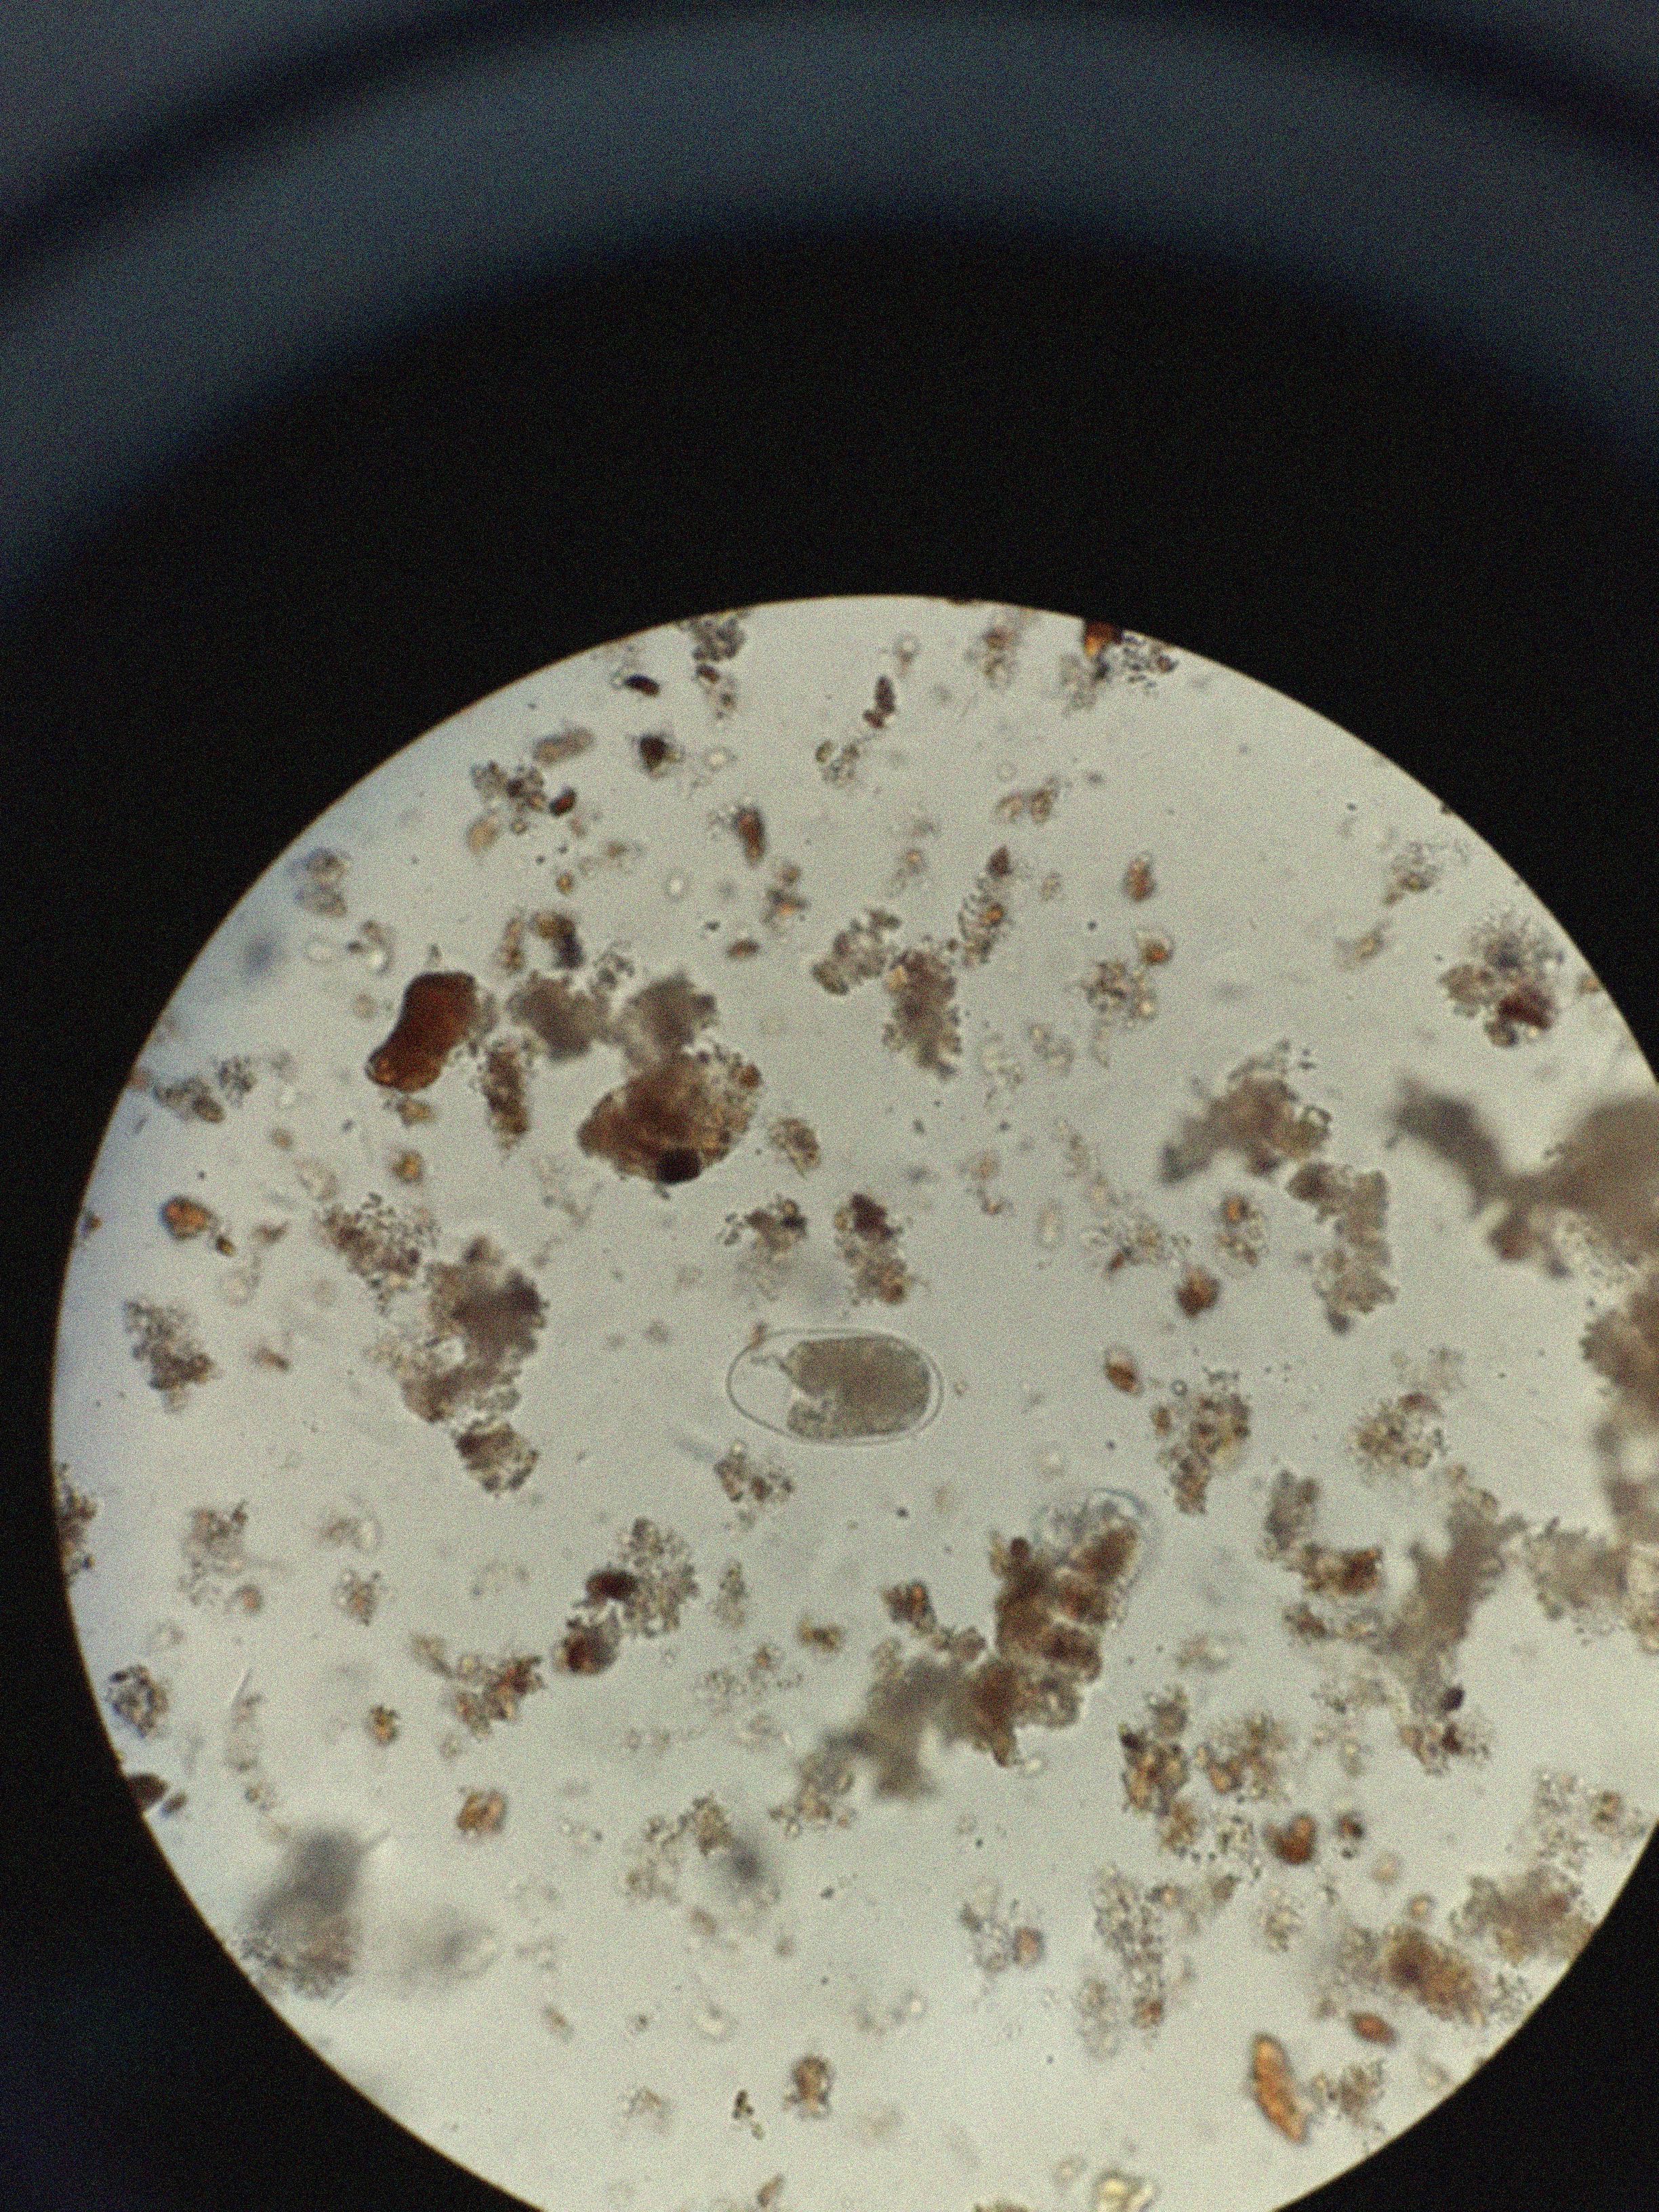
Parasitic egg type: Hookworm egg